【题型】解答题　【知识点】平面几何　【难度】hard
已知函数 $y = \frac{4 + x}{x + 1}$, $x \in (a, b]$ 的最小值为 $2$，则 $a$ 的取值范围是\underline{\hspace{3cm}}.
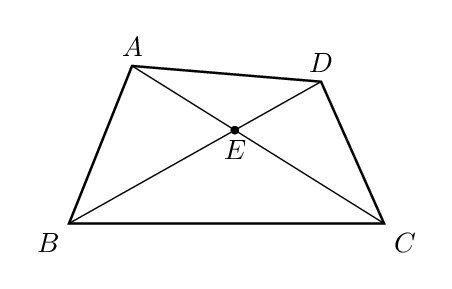
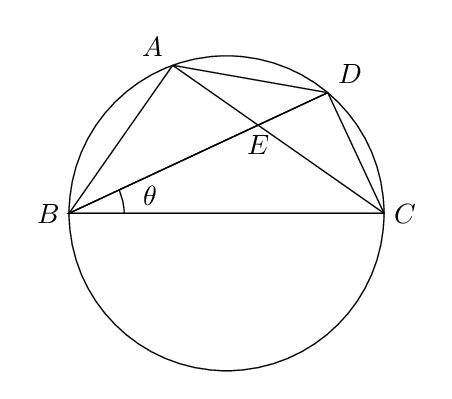
【解答】

\noindent \textbf{【答案】} (1)$AD=2\sin\left(\frac{\pi}{3}-\theta\right)\left(0<\theta<\frac{\pi}{3}\right)$

\vspace{0.2cm}
\noindent (2)$\left(\frac{\sqrt{3}}{2},\frac{3\sqrt{3}}{4}\right]$

\vspace{0.2cm}
\noindent (3)$\theta=\frac{\pi}{12}$

\vspace{0.2cm}
\noindent \textbf{【分析】} (1) 由正弦定理求得$\angle ACB$，由四点共圆得到$\angle ADB$，再由正弦定理求得$AD$；

\vspace{0.2cm}
\noindent (2) 由题意得四边形$ABCD$的面积$S$，代入边后由三角恒等变换化简$S$，由$\theta$取值范围求得四边形$ABCD$面积的取值范围；

\vspace{0.2cm}
\noindent (3) 由题意得$AE,BE$，然后分别求得$S_{\triangle BCE},S_{\triangle ADE}$，由此得到它们之间的关系.由题意建立方程后解得$\theta$的值.

\vspace{0.2cm}
\noindent \textbf{【详解】} (1) 由$AB=1$，$AC=\sqrt{3}$，$\angle ABC=\frac{\pi}{3}$及正弦定理，
得$\frac{AB}{\sin\angle ACB}=\frac{AC}{\sin\angle ABC}$，即$\frac{1}{\sin\angle ACB}=\frac{\sqrt{3}}{\frac{\sqrt{3}}{2}}=2$，解得$\sin\angle ACB=\frac{1}{2}$.
又$\angle ACB\in\left(0,\frac{2\pi}{3}\right)$，所以$\angle ACB=\frac{\pi}{6}$.
又$\angle ABC+\angle ADC=\pi$，所以$A,B,C,D$四点共圆，
所以$\angle ADB=\angle ACB=\frac{\pi}{6}$.
因为$\angle ABD=\frac{\pi}{3}-\theta$，所以由正弦定理，得$\frac{AB}{\sin\angle ADB}=\frac{AD}{\sin\angle ABD}$，
即$\frac{1}{\frac{1}{2}}=\frac{AD}{\sin\left(\frac{\pi}{3}-\theta\right)}$，所以$AD=2\sin\left(\frac{\pi}{3}-\theta\right)\left(0<\theta<\frac{\pi}{3}\right)$.

\vspace{0.2cm}
\noindent (2) 由题意得四边形$ABCD$的面积$S=S_{\triangle ABD}+S_{\triangle BCD}=\frac{1}{2}BA\cdot BD\sin\left(\frac{\pi}{3}-\theta\right)+\frac{1}{2}BD\cdot BC\sin\theta$.
易知$BC$是四边形$ABCD$外接圆的直径，所以$\angle BDC=\frac{\pi}{2}$，
所以$BC=2$，所以$BD=BC\cos\theta=2\cos\theta$，
所以$S=\cos\theta\sin\left(\frac{\pi}{3}-\theta\right)+2\cos\theta\sin\theta=\frac{\sqrt{3}}{2}\cos^2\theta+\frac{3}{2}\sin\theta\cos\theta=\frac{\sqrt{3}}{4}(1+\cos2\theta)+\frac{3}{4}\sin2\theta=\frac{\sqrt{3}}{2}\sin\left(2\theta+\frac{\pi}{6}\right)+\frac{\sqrt{3}}{4}$.
因为$0<\theta<\frac{\pi}{3}$，所以$\frac{\pi}{6}<2\theta+\frac{\pi}{6}<\frac{5\pi}{6}$，所以$\frac{\sqrt{3}}{4}<\frac{\sqrt{3}}{2}\sin\left(2\theta+\frac{\pi}{6}\right)\leq\frac{\sqrt{3}}{2}$，
所以四边形$ABCD$面积的取值范围是$\left(\frac{\sqrt{3}}{2},\frac{3\sqrt{3}}{4}\right]$.

\vspace{0.2cm}
\noindent (3) 由题意，得$AE=\tan\left(\frac{\pi}{3}-\theta\right)$，$BE=\frac{1}{\cos\left(\frac{\pi}{3}-\theta\right)}$，
$S_{\triangle BCE}=\frac{1}{2}BE\cdot BC\sin\theta=\frac{\sin\theta}{\cos\left(\frac{\pi}{3}-\theta\right)}$，
$S_{\triangle ADE}=\frac{1}{2}AD\cdot AE\sin\theta=\sin\left(\frac{\pi}{3}-\theta\right)\tan\left(\frac{\pi}{3}-\theta\right)\sin\theta=\frac{\sin^2\left(\frac{\pi}{3}-\theta\right)\sin\theta}{\cos\left(\frac{\pi}{3}-\theta\right)}$，
所以$S_{\triangle ADE}=\sin^2\left(\frac{\pi}{3}-\theta\right)S_{\triangle BCE}$.
因为$S_{\triangle BCE}=2S_{\triangle ADE}$，所以$\sin^2\left(\frac{\pi}{3}-\theta\right)=\frac{1}{2}$，$\sin\left(\frac{\pi}{3}-\theta\right)=\pm\frac{\sqrt{2}}{2}$.
又$0<\theta<\frac{\pi}{3}$，所以$0<\frac{\pi}{3}-\theta<\frac{\pi}{3}$，
所以当$\frac{\pi}{3}-\theta=\frac{\pi}{4}$，即$\theta=\frac{\pi}{12}$时，$S_{\triangle BCE}=2S_{\triangle ADE}$.